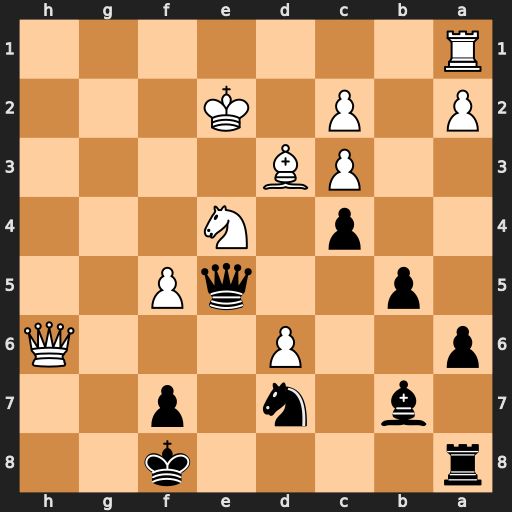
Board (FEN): r4k2/1b1n1p2/p2P3Q/1p2qP2/2p1N3/2PB4/P1P1K3/R7
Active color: b
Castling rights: -
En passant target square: -
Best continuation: Qg7 Qxg7+ Kxg7